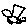
Label: car